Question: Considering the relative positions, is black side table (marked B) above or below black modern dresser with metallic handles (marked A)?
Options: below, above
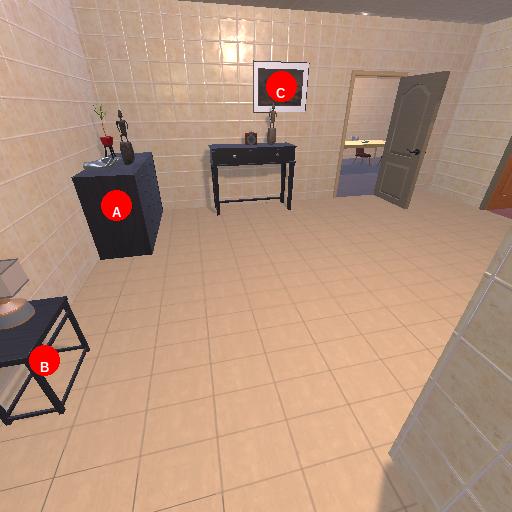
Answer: below